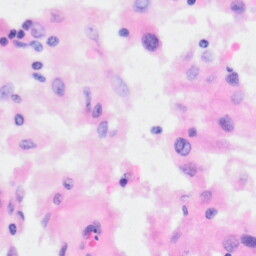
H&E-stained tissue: Kidney